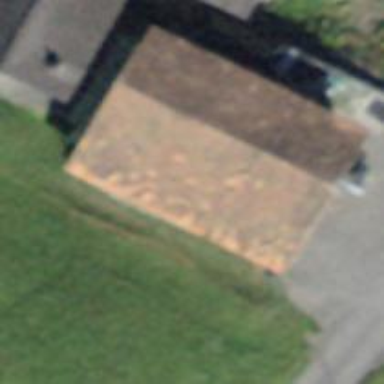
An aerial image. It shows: Rural barn.